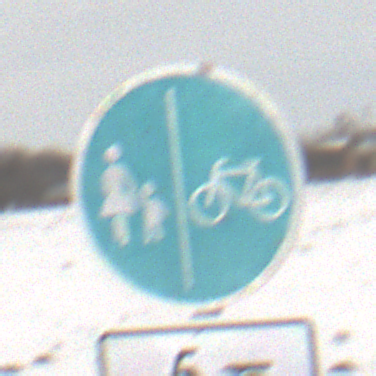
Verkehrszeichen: GetrennterRadUndGehwegRadwegRechts
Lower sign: EinspurigeFahrzeugeFrei2
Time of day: MorningAfternoon
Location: Outdoor (Nature)
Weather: Overcast
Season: Winter
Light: Natural